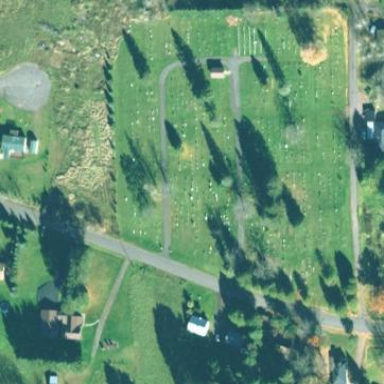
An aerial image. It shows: Cemetery or graveyard.